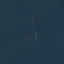
Land use / land cover: Forest